Question: I'm working with <URL>, and I am desperately trying to vertically center the text of second level menu items. I actually wouldn't mind making second level have the same style as first level items if that would be easier.
From digging through the source code, I I've found that the separate style is defined by the 'ControlTemplate' 'ApplicationMenuSecondLevelItemTemplate'. However, since I'm working on learning WPF, I'm not sure how to override that with styles.
I've tried simpler solutions, like <URL> which just makes the text disappear.
I've also tried all of the option in <URL>. However, none of those work either, and when I fix the last one to be the following to get rid of errors, the application just crashes.
'''
<Style x:Key="CenteredTextMenuItem" TargetType="{x:Type MenuItem}">
<Setter Property="HeaderTemplate">
<Setter.Value>
<DataTemplate>
<TextBox Text="{Binding}" HorizontalAlignment="Stretch"
HorizontalContentAlignment="Center" FontSize="16" FontWeight="Bold"/>
</DataTemplate>
</Setter.Value>
</Setter>
<Setter Property="Height" Value="30"/>
<Setter Property="Width" Value="188"/>
</Style>
'''
How can I center a second level 'MenuItem''s text with the 'Fluent.Ribbon' control?
Thanks.
Edit:
Here is an image showing how the second level is not centered.

And nothing complicated with the code:
'''
<Fluent:MenuItem Header="Print Invoice" Icon="NavIcons\Print_32.png" />
'''
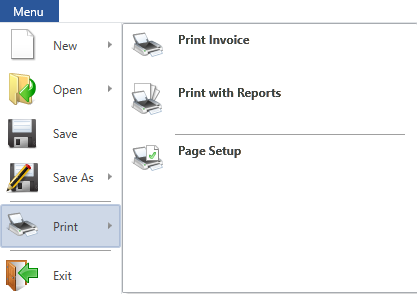
Answer: Here are possible solutions for your problem.
1. Simple, but somewhat ugly.
Create an event handler in code behind for the 'Loaded' event of your menu items.
'''
<Fluent:MenuItem Loaded="MenuItem_Loaded"/>
'''
In this event handler, you can find the control template parts manually and override their appearance:
'''
private void MenuItem_Loaded(object sender, RoutedEventArgs e)
{
Fluent.MenuItem menuItem = sender as Fluent.MenuItem;
if (menuItem != null)
{
TextBlock textBlock = menuItem.Template.FindName("textBlockDesc", menuItem) as TextBlock;
if (textBlock != null)
{
textBlock.Visibility = System.Windows.Visibility.Collapsed;
}
textBlock = menuItem.Template.FindName("textBlock", menuItem) as TextBlock;
if (textBlock != null)
{
textBlock.VerticalAlignment = System.Windows.VerticalAlignment.Center;
}
}
}
'''
This is a bad solution, don't do it like that. I've just shown it so you can get an idea how could you access the template parts if you wish to. These strings '"textBlockDesc"' and '"textBlock"' are the control template parts defined in the Fluent theme.
1. Create your own style and control template.
Since you can't inherit a control template, you have to copy it from the Fluent theme and put it in your resources. The disadvantage is that you'll have to manually resync that template with the original one if there will be an update.
I don't put an example here, because that solution isn't really good too.
1. Override the menu item style manually.
Set the style of your menu items manually to the "first level" menu items' style.
'''
<Fluent:MenuItem Style="{DynamicResource ApplicationMenuStyle}"/>
'''